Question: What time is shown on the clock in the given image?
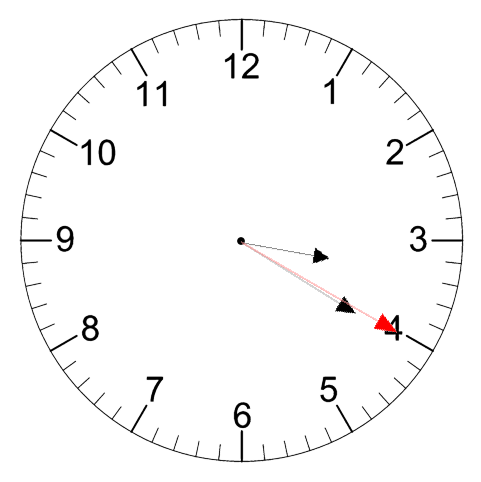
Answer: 03:20:20